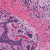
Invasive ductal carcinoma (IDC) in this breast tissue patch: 1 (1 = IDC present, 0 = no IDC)